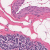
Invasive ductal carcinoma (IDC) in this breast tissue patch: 0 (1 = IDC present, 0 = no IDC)